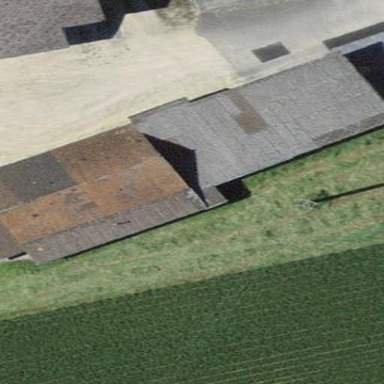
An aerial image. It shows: Barn.